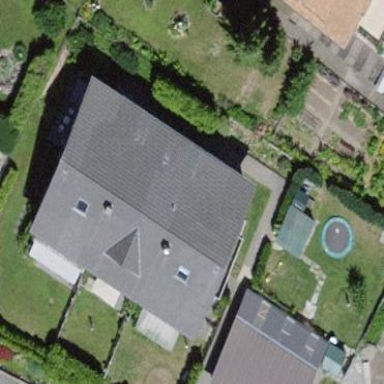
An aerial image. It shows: Building with gabled roof oriented across.